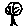
Label: tree